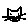
Label: cat